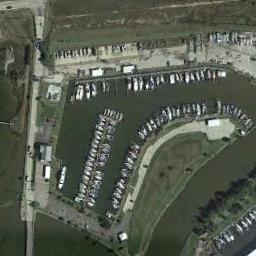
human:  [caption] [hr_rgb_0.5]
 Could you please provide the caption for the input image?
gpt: There is room for docking in the harbor .

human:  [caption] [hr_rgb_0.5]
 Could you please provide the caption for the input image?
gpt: The harbor has lots of neatly docked boats and a lawn is next to the harbor .

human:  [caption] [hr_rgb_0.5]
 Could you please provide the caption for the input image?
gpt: Many ships are in the harbor .

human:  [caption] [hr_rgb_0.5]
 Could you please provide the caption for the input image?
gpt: Many ships moored neatly in the harbor surrounded by lawns .

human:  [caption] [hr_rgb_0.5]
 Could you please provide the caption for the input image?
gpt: There are green lawns around the harbor .